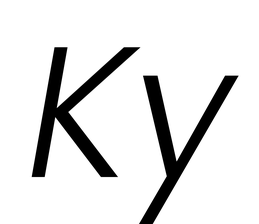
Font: Poppins-LightItalic